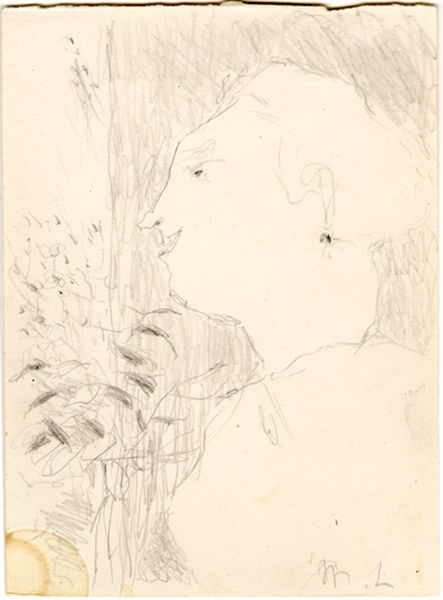
Titel: Portrait of a Lady
Künstler: Mikhail Larionov
Standort: Amherst (Massachusetts, USA)
Institution: Mead Art Museum, Amherst College
Schlagwörter: white, window, black, dress, face, female, gray, grey, hair, lady, nose, portrait, wall, woman, flowers, plant, vase, profile, flower, frau, tree, ear, girl, head, light, garden, plants, side, drawing, bust, brow, chin, mouth, caricature, sketch, smile, drape, smiling, person, leaves, neck, draft, pencil, porträt, eye, earring, lips, shoulders, rough, forehead, evil, zeichnung, laughing, blossom, earing, diana, grin, inside, neckline, kreide, loose, throat, scetch, teeth, signed, laugh, stain, stained, petals, initials, stems, tusche, m.l., ml, sneer, coarse, crooked nose, graphit, grinning, coffee stain